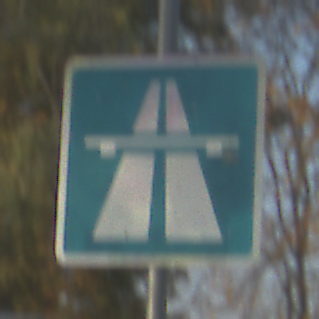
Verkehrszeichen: Autobahn
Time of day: SunriseSunset
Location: Outdoor (Special)
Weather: Clear
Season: NotSpecified
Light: Natural